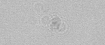
Label: camera_spot